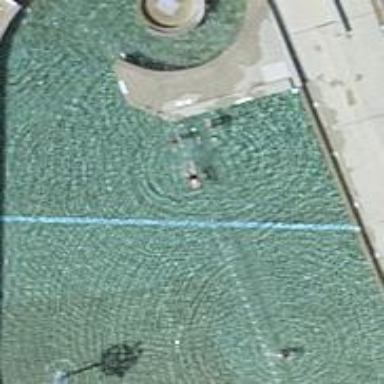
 perfect for swimming and other water activities."